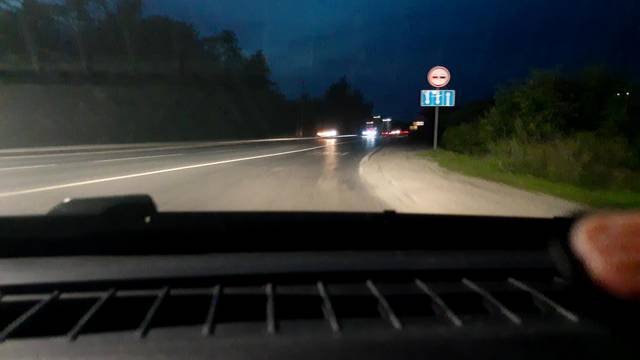
Region: Russia
Coordinates: 56.258, 43.468